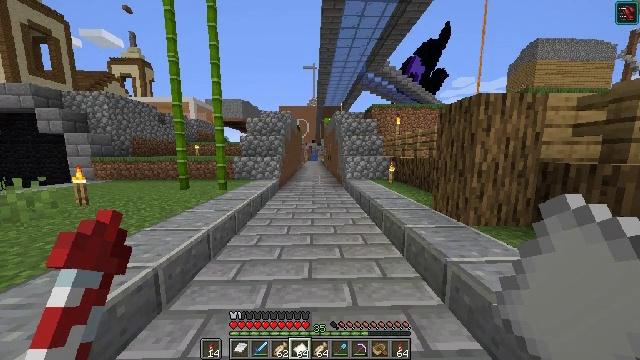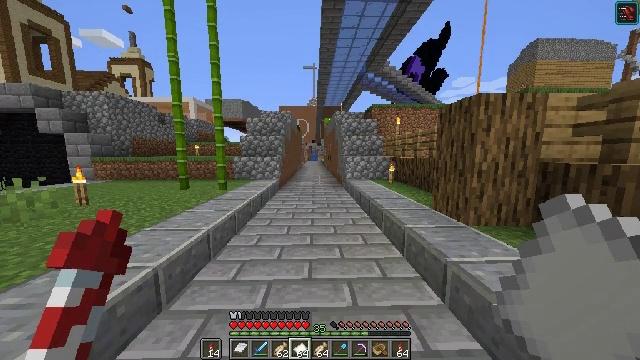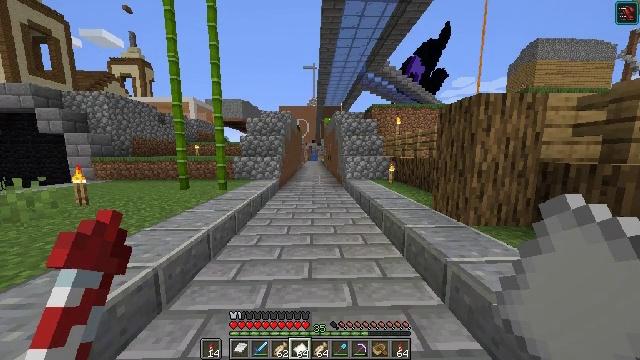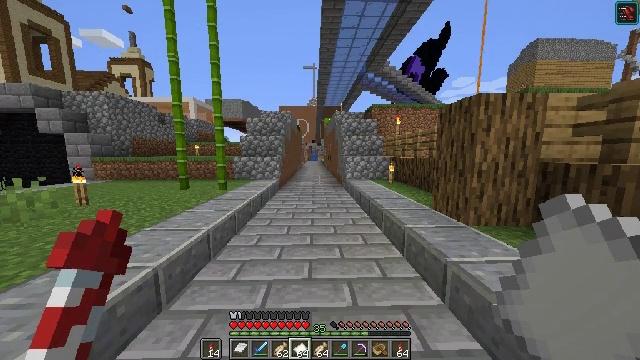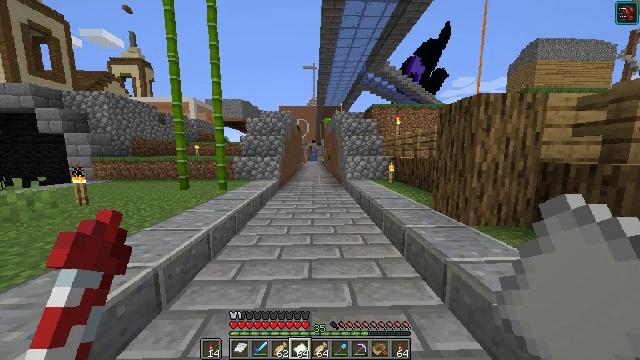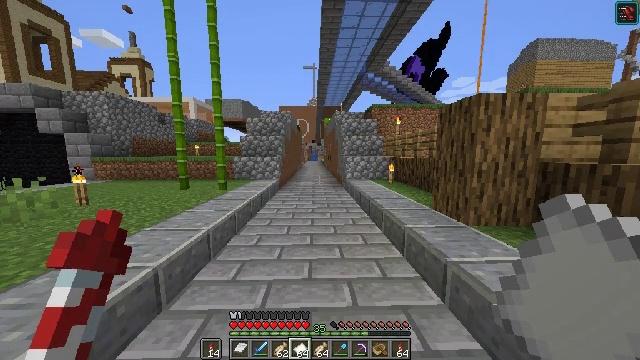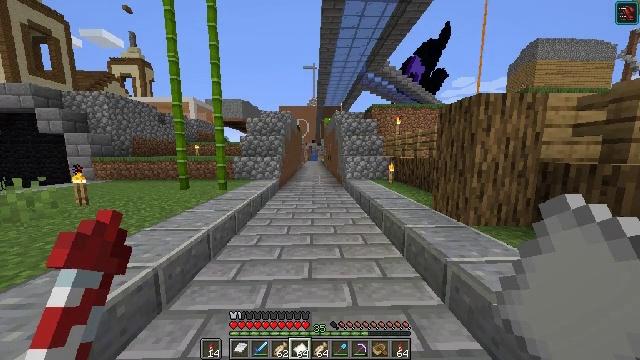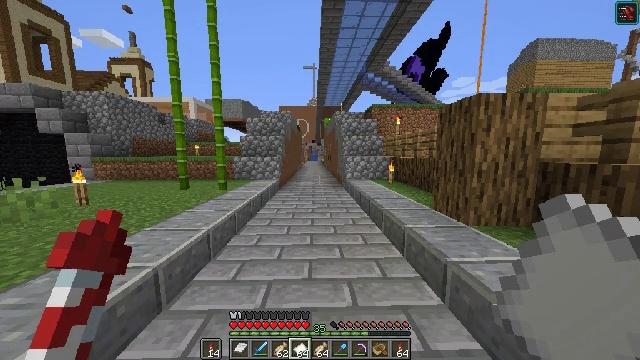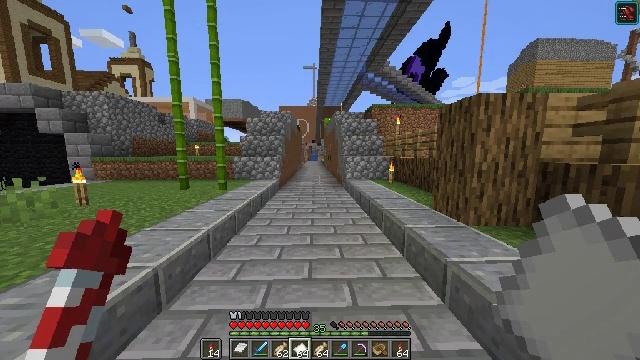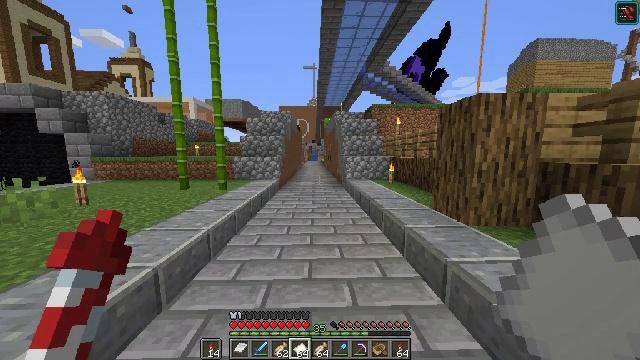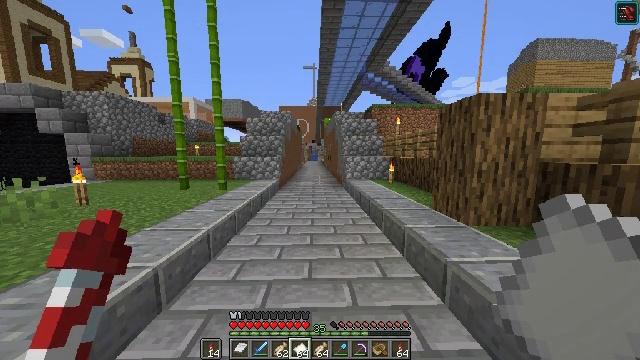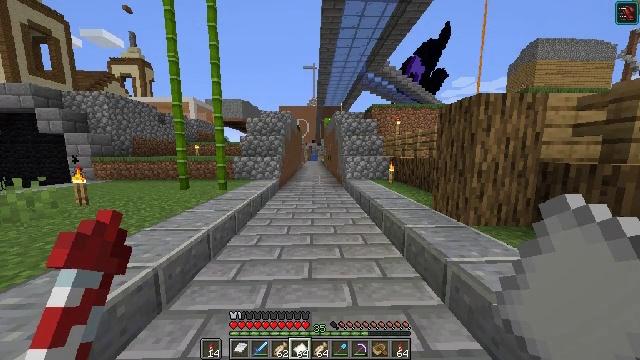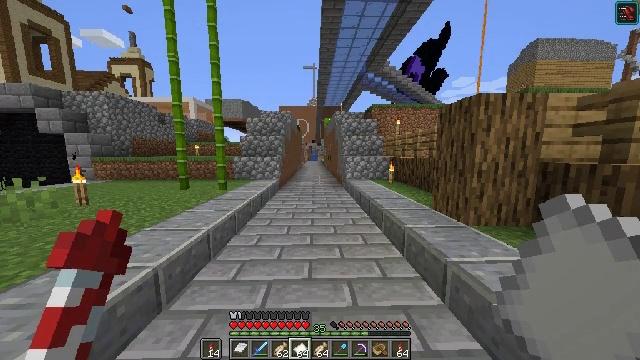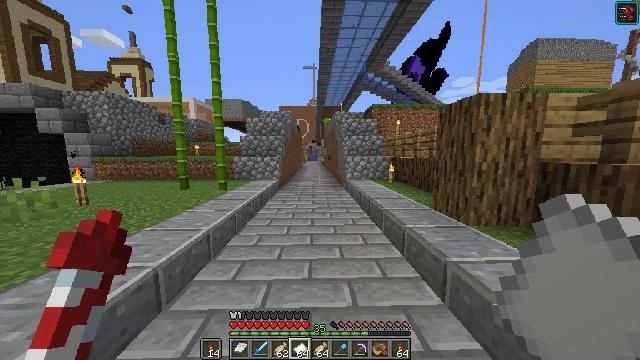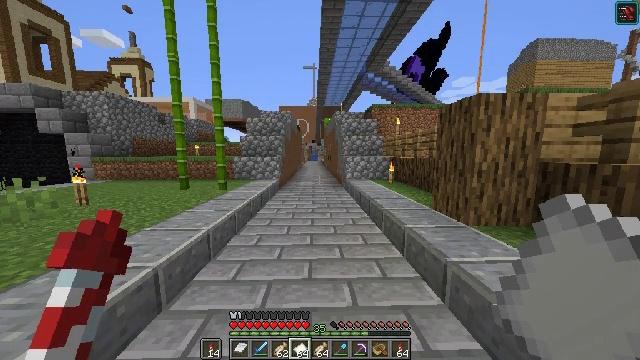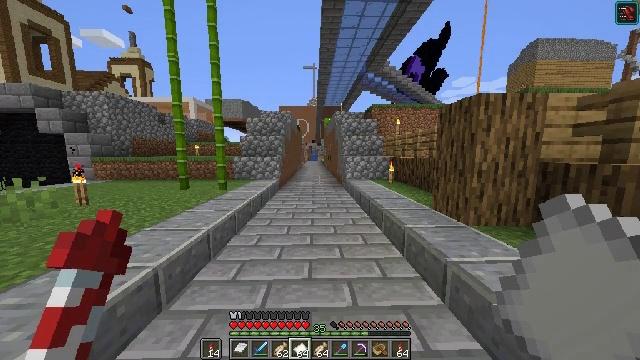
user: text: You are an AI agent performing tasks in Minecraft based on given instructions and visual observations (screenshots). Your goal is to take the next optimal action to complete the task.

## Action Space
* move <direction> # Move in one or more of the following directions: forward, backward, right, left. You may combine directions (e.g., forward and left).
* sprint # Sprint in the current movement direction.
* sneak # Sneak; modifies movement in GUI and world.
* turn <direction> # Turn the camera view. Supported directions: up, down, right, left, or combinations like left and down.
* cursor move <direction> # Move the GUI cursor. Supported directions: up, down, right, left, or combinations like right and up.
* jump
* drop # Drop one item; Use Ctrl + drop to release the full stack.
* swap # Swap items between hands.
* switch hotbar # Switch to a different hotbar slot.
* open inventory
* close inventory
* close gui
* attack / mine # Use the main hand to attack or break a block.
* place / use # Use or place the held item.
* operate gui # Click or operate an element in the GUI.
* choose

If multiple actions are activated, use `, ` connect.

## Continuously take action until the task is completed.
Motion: motion action
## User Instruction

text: Craft a map.
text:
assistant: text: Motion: no_op
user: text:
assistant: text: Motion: no_op
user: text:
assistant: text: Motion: no_op
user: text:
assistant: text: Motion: no_op
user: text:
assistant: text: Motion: no_op
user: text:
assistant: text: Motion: no_op
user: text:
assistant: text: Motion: no_op
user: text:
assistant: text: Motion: no_op
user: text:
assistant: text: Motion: no_op
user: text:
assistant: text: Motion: no_op
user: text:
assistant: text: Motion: no_op
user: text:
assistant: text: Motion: no_op
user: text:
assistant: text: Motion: no_op
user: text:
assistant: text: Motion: no_op
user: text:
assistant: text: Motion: no_op
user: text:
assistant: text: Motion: no_op
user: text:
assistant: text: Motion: no_op
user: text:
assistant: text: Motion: no_op
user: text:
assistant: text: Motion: no_op
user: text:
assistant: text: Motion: no_op
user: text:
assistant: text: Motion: no_op
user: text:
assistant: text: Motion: no_op
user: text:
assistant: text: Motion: no_op
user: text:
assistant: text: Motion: no_op
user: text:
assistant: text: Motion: no_op
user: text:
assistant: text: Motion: no_op
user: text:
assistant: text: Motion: no_op
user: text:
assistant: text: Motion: no_op
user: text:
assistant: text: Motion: no_op
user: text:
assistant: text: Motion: no_op